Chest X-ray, AP view. Patient: 58 years old, sex M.
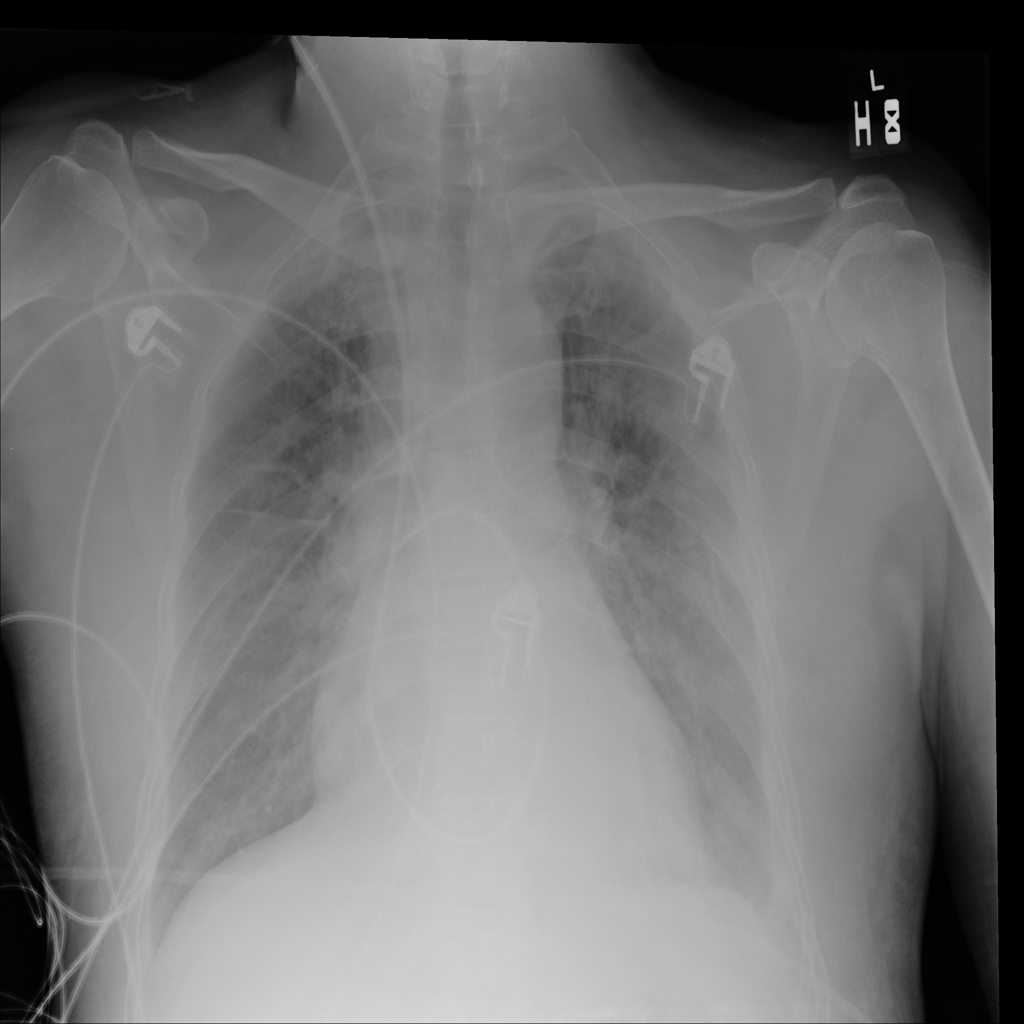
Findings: Effusion